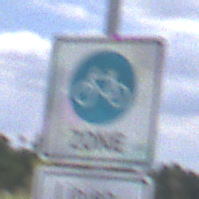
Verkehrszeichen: BeginnFahrradzone
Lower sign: BesondereFahrzeugeUndTransportgueter2
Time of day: Midday
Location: Outdoor (Nature)
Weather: PartlyCloudy
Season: NotSpecified
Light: Natural